Aerial crown-view tile of a tropical tree (Barro Colorado Island, Panama), acquired 20250818:
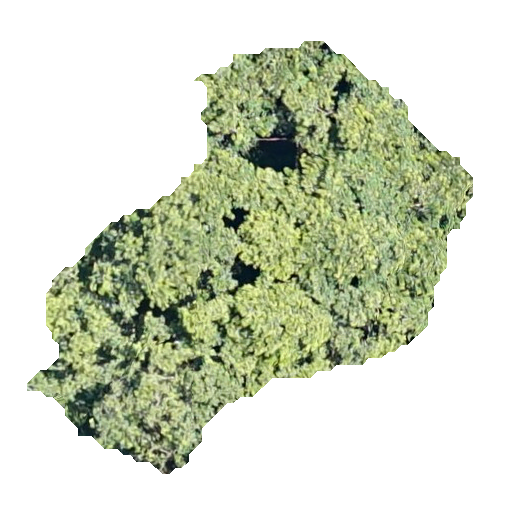
Species: Luehea seemannii
GBIF accepted scientific name: Luehea seemannii
Crown area: 152.135 m²